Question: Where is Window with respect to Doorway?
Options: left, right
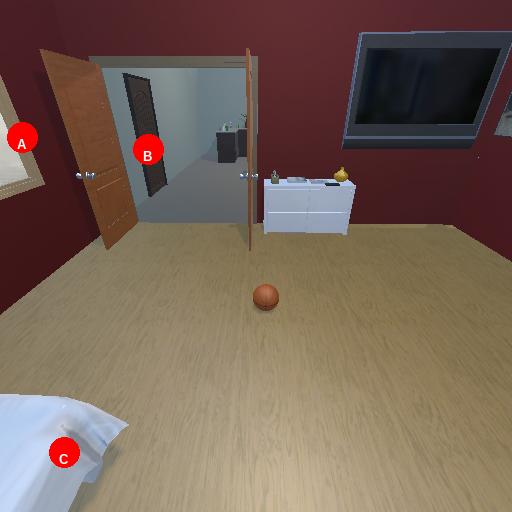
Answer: left